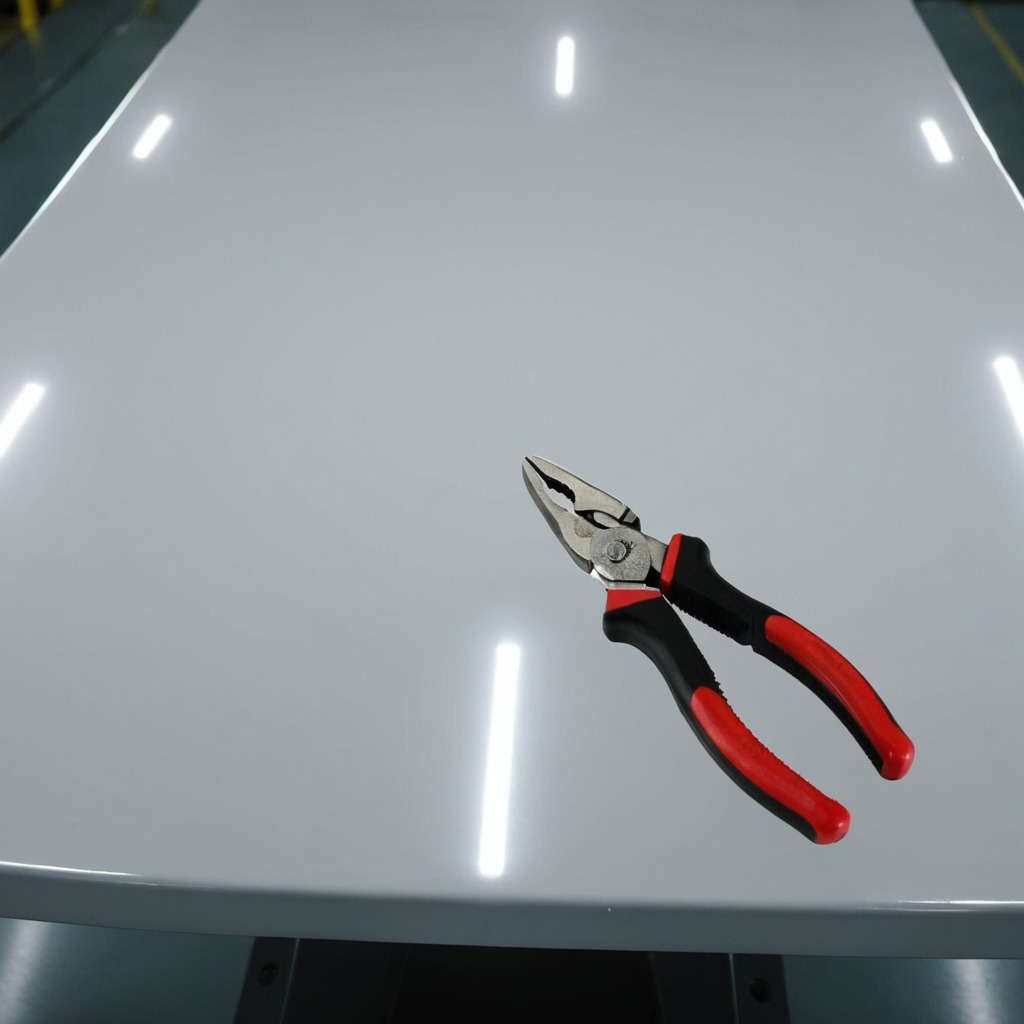
A plier is lying on the table.